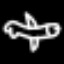
Label: airplane